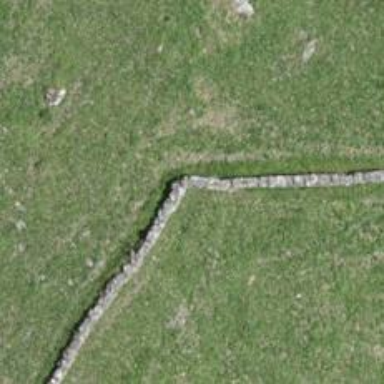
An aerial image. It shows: Wall barrier.